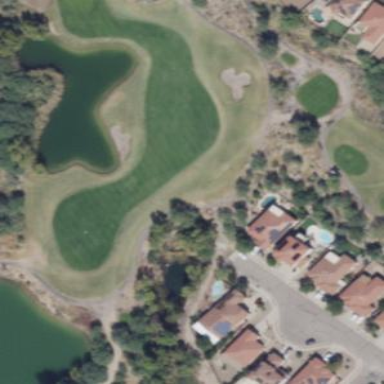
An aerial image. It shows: Rough grassy area used for golf.